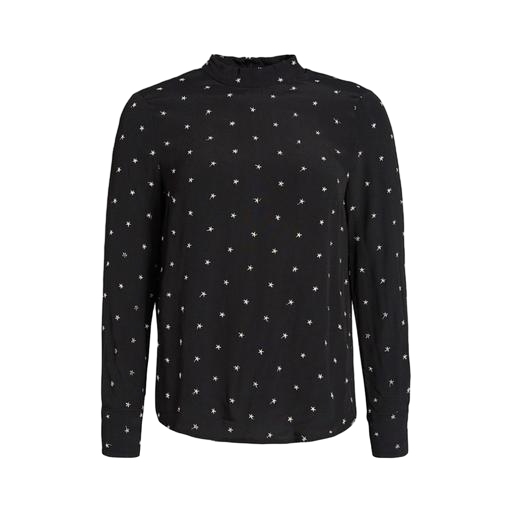
black petite printed mock-neck top only macy, black stars blouse, black paris collar star print shirt, white background